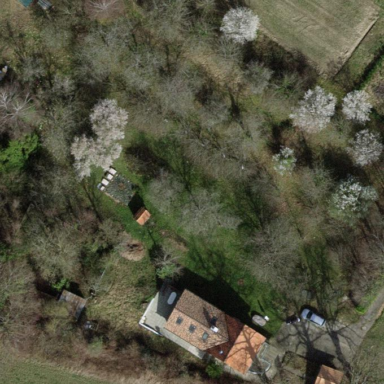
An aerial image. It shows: Orchard.